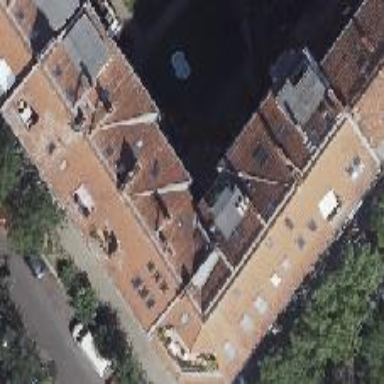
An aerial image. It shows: Apartment building with double saltbox roof shape.